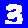
Digit: 3